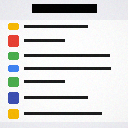
Screen state: on